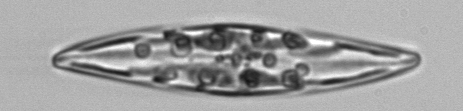
Label: Pleurosigma